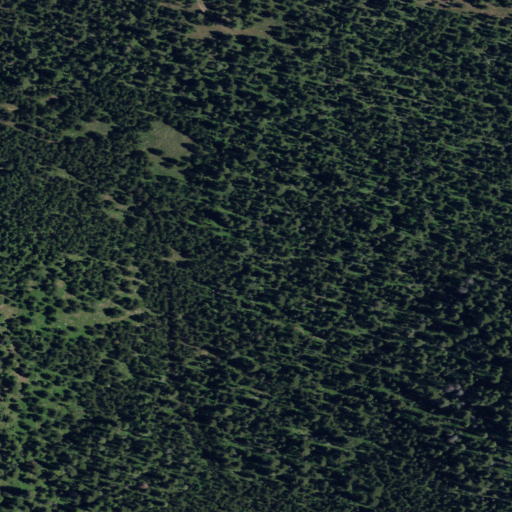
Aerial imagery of valley in Idaho named Bear Canyon containing evergreen forest and shrub